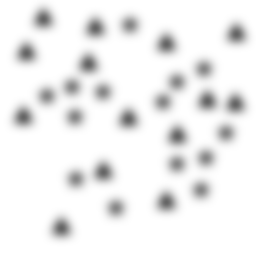
Squares: 0
Triangles: 14
Stars: 14
Total shapes: 28